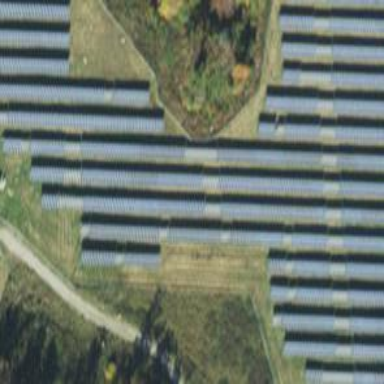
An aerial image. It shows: Solar power plant with photovoltaic panels generating electricity. The plant is surrounded by fence.